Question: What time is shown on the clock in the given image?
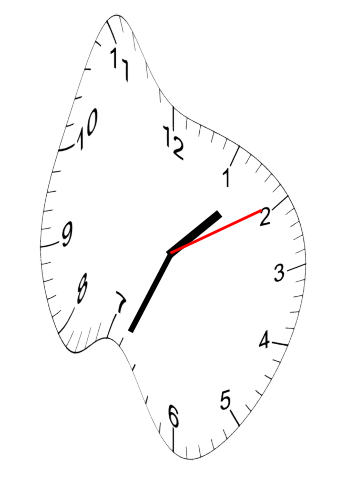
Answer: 01:34:10